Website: bh-photo
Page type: gifting
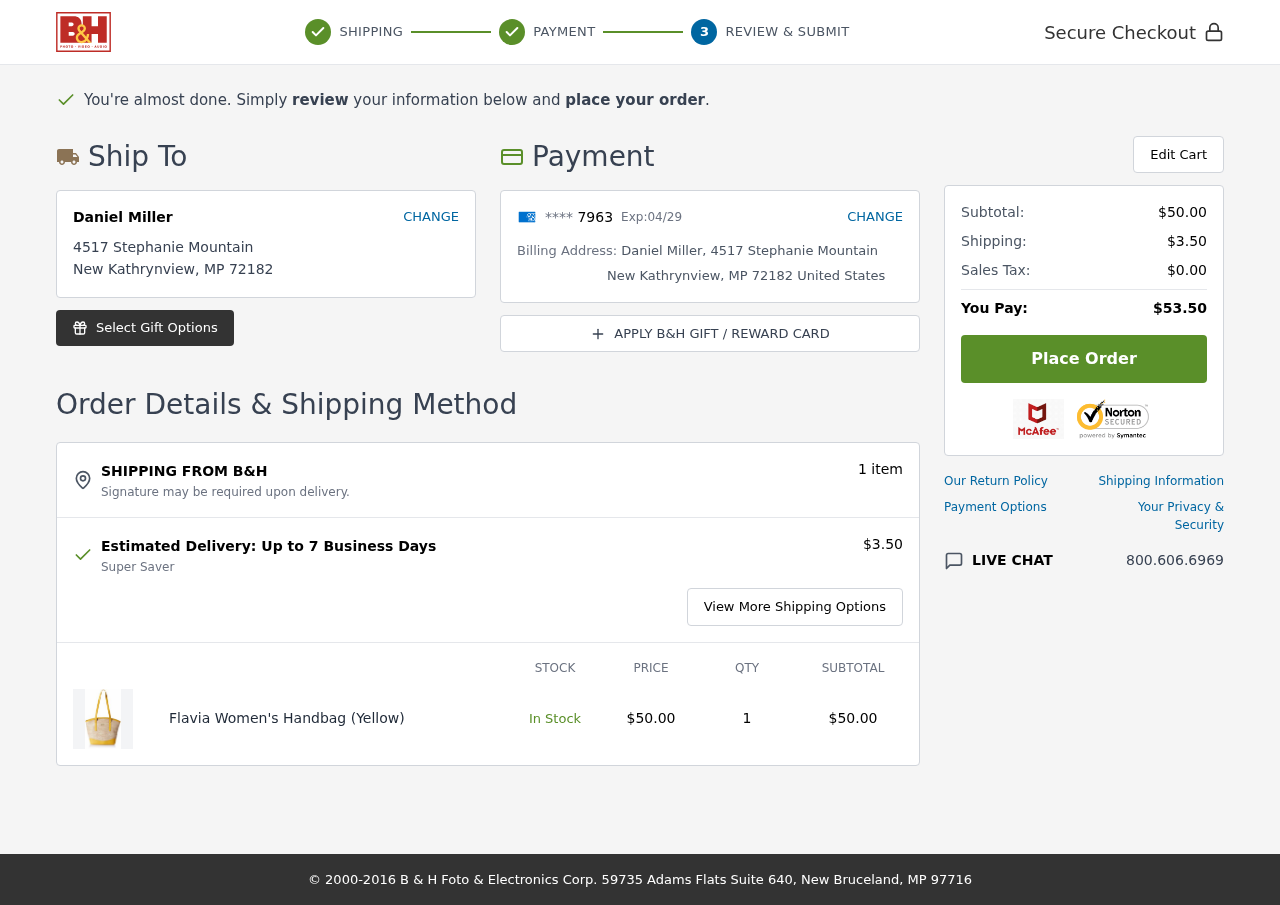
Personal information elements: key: PII_CARD_EXPIRY
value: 04/29
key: PII_CARD_LAST4
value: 7963
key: PII_CITY
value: New Kathrynview
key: PII_COUNTRY
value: United States
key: PII_FULLNAME
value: Daniel Miller
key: PII_POSTCODE
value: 72182
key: PII_STATE_ABBR
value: MP
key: PII_STREET
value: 4517 Stephanie Mountain
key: PII_FULLNAME2
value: Daniel Miller
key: PII_STREET2
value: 4517 Stephanie Mountain
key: PII_CITY2
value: New Kathrynview
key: PII_STATE_ABBR2
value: MP
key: PII_POSTCODE2
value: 72182
Product elements: key: PRODUCT1_NAME
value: Flavia Women's Handbag (Yellow)
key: PRODUCT1_PRICE
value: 50
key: PRODUCT1_QUANTITY
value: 1
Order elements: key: ORDER_NUM_ITEMS
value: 1 item
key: ORDER_SHIPPING_COST
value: $3.50
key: ORDER_SUBTOTAL
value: $50.00
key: ORDER_TAX
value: $0.00
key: ORDER_TOTAL
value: $53.50